The image is a wavelet scalogram (time versus scale/frequency) of a rolling-element bearing's vibration signal. Determine the bearing's health state. Answer with exactly one of: normal, inner_race, outer_race, ball.
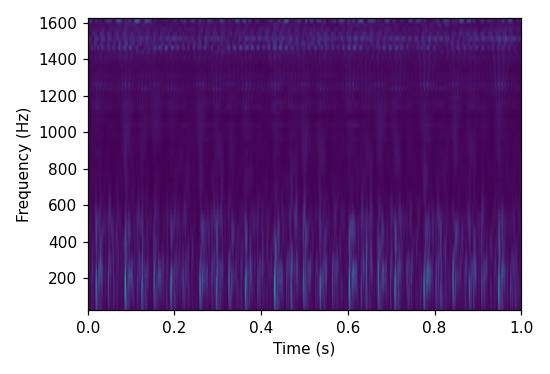
Answer: outer_race